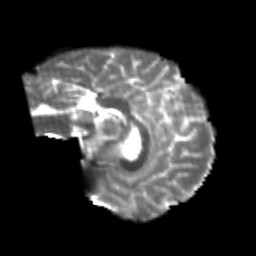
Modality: T2w
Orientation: sagittal
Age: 25
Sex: male
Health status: healthy
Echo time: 0.074 s